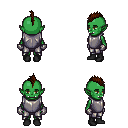
a pixel art fantasy rpg character, female body template, orc, green skin, steel chest armor, metal pants, brown mohawk hairstyle, metal gloves, black shoes, four views (front, back, left, right), 2x2 character sprite sheet, small pixel art, hard edges, no anti-aliasing